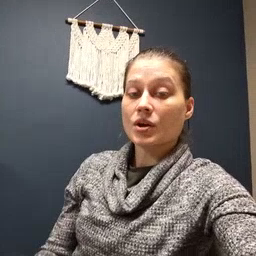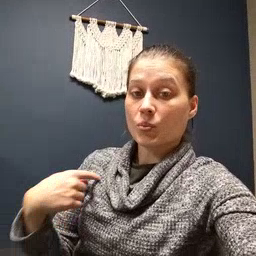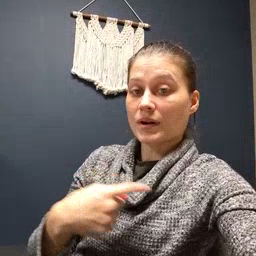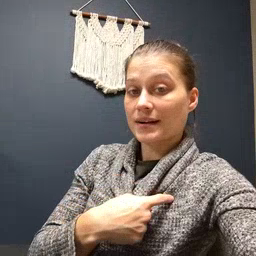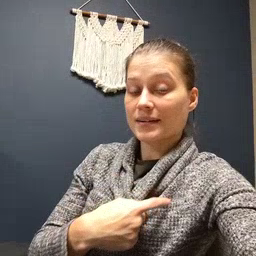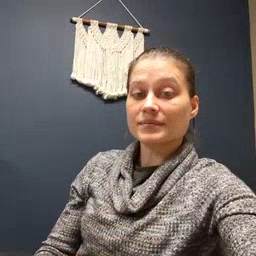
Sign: weus